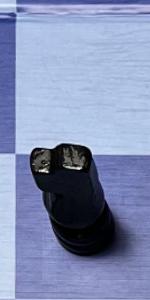
Label: Knight_Black